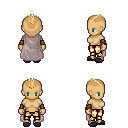
a pixel art fantasy rpg character, female body template, human, tanned skin, gray cape, gold greaves, light blonde short mohawk hairstyle, leather bracers, gray slippers, four views (front, back, left, right), 2x2 character sprite sheet, small pixel art, hard edges, no anti-aliasing